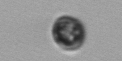
Label: Dinophyceae